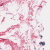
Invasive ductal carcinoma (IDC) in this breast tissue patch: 0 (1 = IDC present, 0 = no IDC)